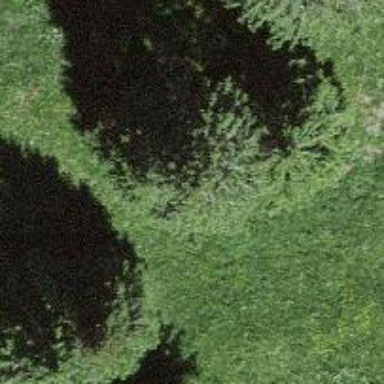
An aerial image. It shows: Single tag "natural: tree."